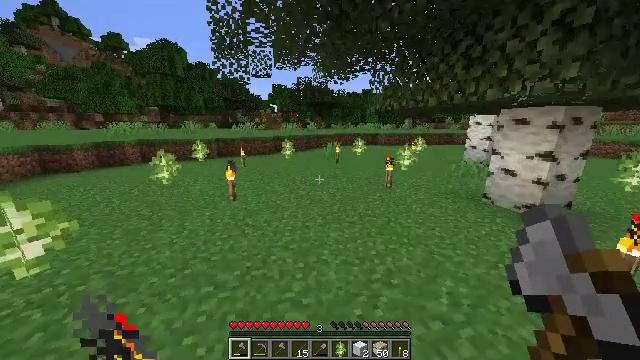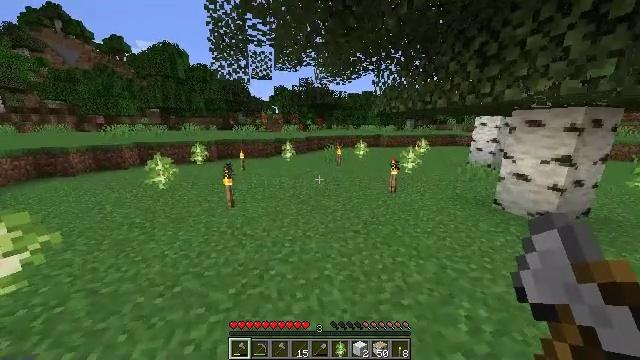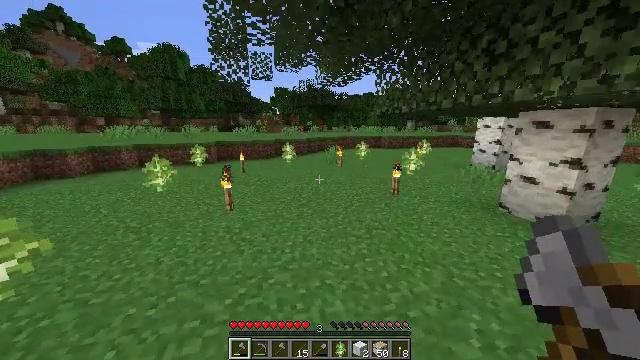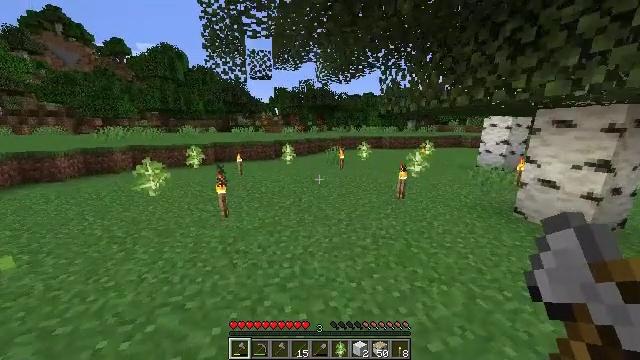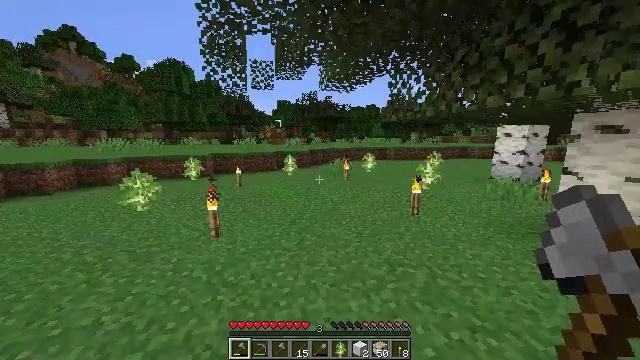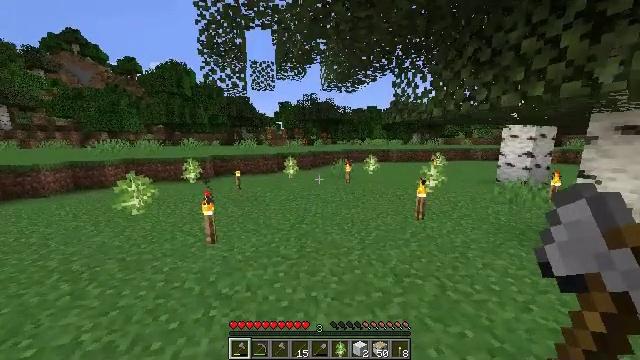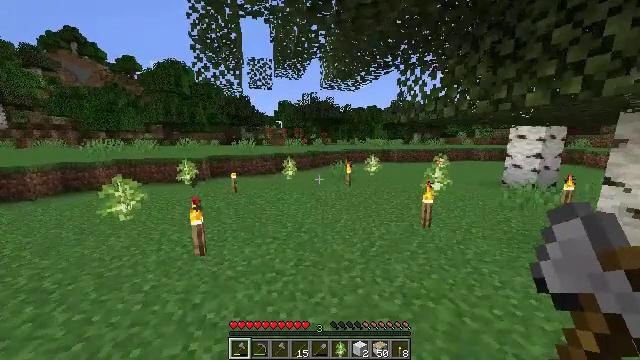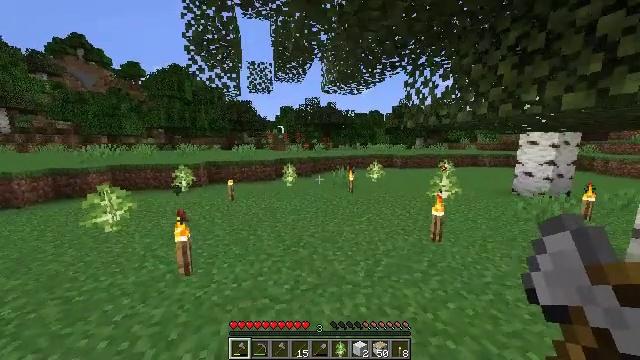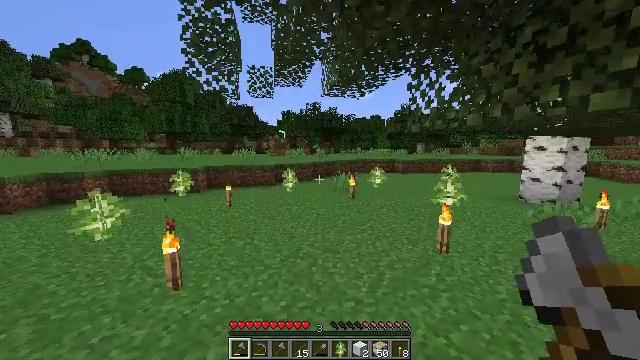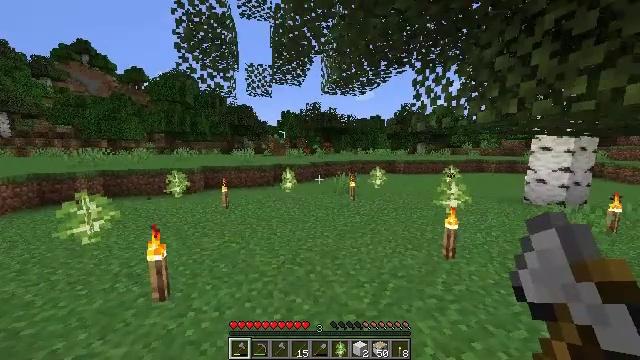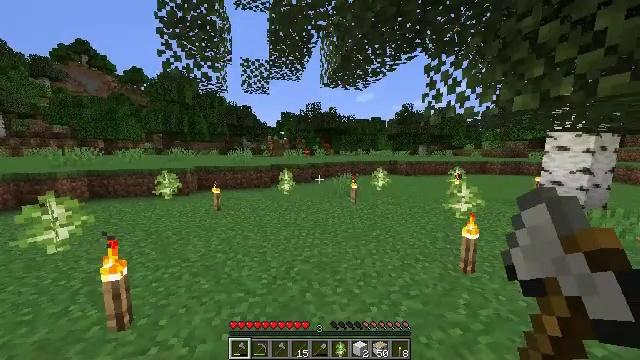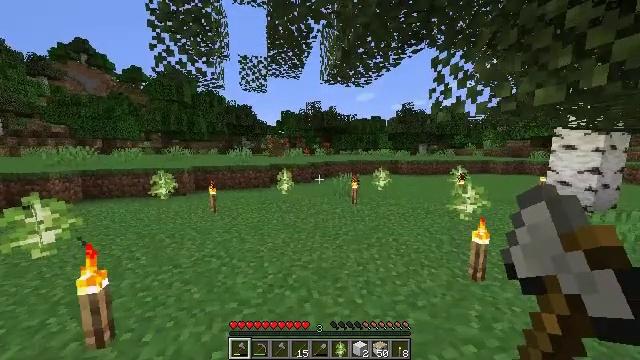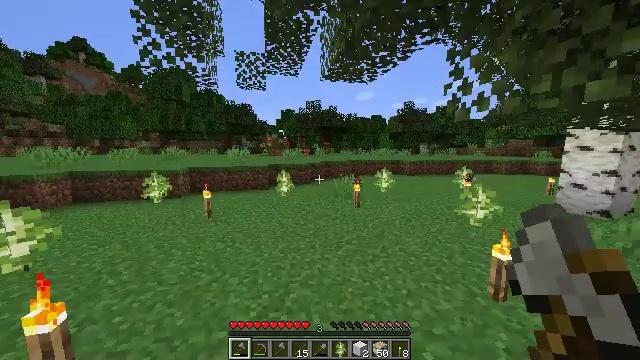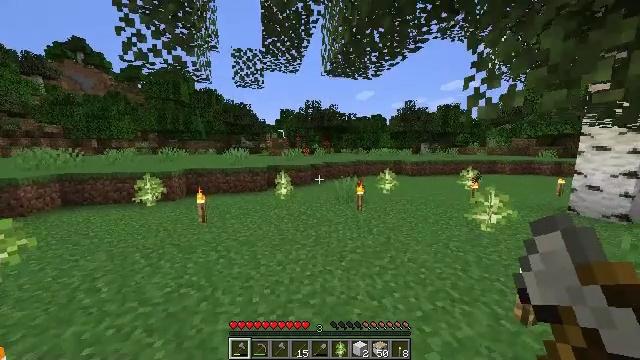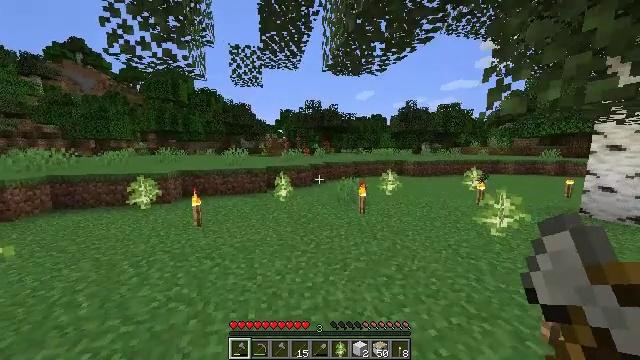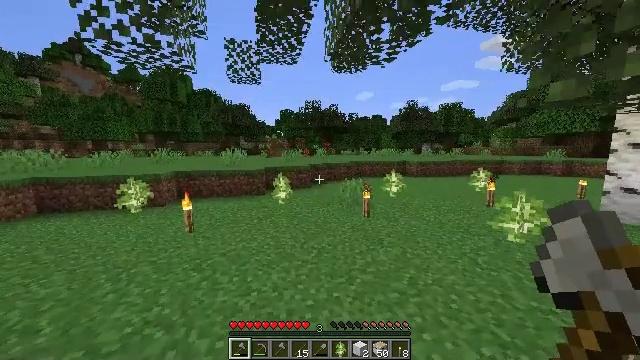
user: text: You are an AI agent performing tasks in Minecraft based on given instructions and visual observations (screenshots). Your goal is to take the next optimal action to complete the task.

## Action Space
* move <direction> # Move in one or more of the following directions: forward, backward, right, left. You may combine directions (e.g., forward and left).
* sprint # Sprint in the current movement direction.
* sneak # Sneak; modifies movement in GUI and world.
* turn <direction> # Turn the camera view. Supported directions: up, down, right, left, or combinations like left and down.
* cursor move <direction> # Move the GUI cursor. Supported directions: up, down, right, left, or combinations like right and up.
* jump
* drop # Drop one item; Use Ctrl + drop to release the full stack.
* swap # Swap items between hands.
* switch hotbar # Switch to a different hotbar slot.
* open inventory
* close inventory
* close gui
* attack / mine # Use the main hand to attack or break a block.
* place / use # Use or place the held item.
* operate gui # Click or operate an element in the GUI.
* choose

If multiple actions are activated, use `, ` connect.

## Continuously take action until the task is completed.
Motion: motion action
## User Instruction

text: Harvest the birch sapling for later use.
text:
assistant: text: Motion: move forward
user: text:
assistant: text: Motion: move forward
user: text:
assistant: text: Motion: move forward
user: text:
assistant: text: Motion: move forward, turn up
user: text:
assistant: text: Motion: move forward
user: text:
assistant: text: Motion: move forward
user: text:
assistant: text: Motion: move forward, turn up
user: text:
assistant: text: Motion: move forward, turn up
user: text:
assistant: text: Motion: move forward
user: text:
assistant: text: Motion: move forward
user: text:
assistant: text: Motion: move forward
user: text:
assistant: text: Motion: move forward
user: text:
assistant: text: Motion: move forward
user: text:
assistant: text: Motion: move forward
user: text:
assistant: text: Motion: move forward
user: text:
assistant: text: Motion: move forward
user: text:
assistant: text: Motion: move forward and move left
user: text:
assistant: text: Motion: move forward and move left
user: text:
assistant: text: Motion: move forward and move left
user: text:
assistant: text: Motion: move forward and move left
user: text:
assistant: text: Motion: move forward and move left
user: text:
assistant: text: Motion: move forward and move left
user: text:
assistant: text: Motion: move forward and move left
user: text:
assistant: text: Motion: move forward and move left
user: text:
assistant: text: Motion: move forward and move left
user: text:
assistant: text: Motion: move forward and move left
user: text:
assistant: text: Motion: move forward and move left
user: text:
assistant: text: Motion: move forward and move left
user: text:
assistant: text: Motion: move forward and move left
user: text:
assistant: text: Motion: move forward and move left